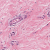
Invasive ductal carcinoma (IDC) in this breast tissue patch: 0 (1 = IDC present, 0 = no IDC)